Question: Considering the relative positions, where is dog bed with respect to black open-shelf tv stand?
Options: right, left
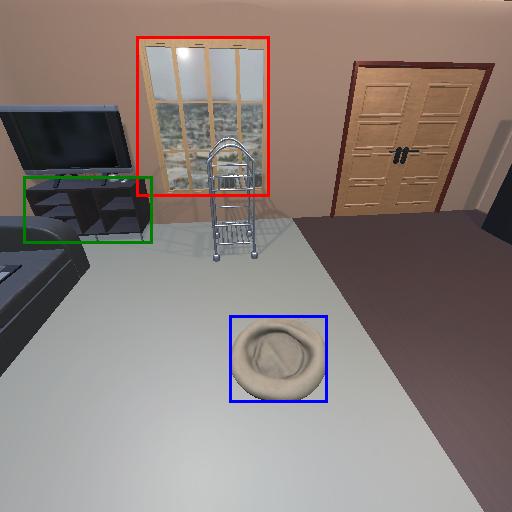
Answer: right